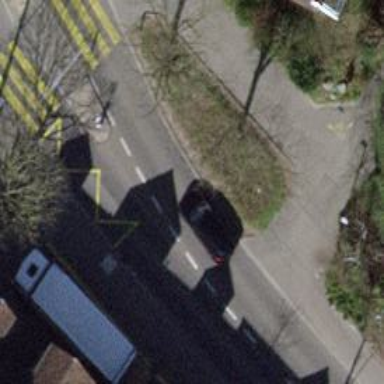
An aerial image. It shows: Public transport stop position.